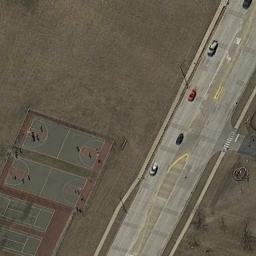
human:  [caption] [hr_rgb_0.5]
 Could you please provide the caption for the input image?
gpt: There are two basketball courts on the open place next to a road .

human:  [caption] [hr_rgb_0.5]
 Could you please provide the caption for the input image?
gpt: The basketball courts on the lawn are next to the road .

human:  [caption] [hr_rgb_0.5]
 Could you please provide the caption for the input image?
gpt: There are two basketball courts, One of which shows only a corner .

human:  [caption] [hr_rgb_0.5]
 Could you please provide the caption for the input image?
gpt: Two basketball courts next to two badminton courts and a road beside .

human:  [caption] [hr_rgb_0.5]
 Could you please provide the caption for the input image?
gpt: The road is beside the basketball courts .